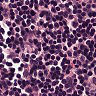
Metastatic tissue present: no